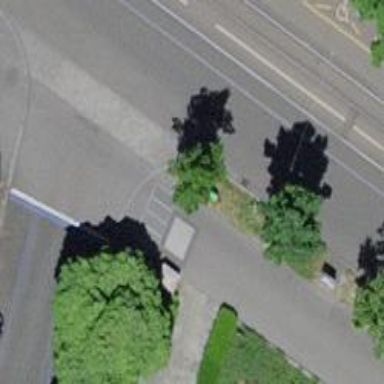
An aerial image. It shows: Avenue lined with trees.